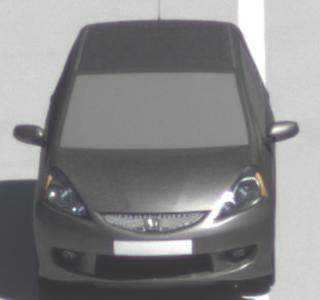
Make: Honda
Model: Jazz 1.2
Detailed model: Jazz (III) (11/08 - 04/11)
Model produced from: 2008/11
Model produced until: 2010/10
Doors: 5
Color: gray
Road condition: wet road
Daytime: midday
Contrast: high contrast